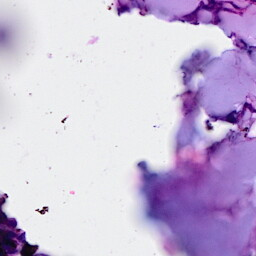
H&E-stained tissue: Breast